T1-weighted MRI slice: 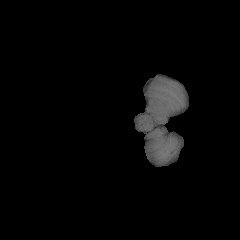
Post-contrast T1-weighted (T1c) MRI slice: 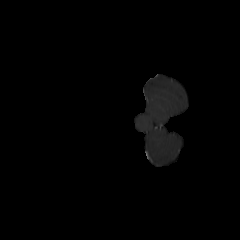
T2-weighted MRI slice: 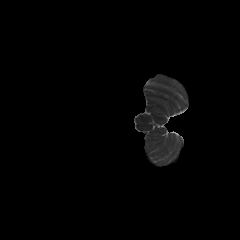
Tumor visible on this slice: no